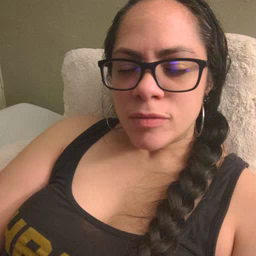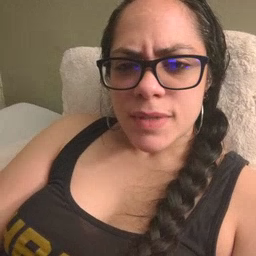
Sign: say